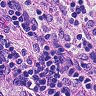
Metastatic tissue present: no